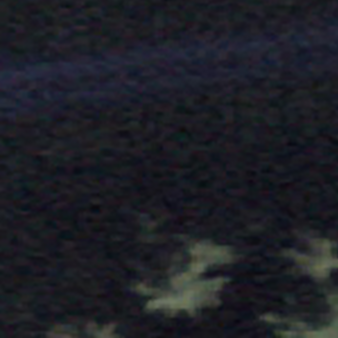
Label: other